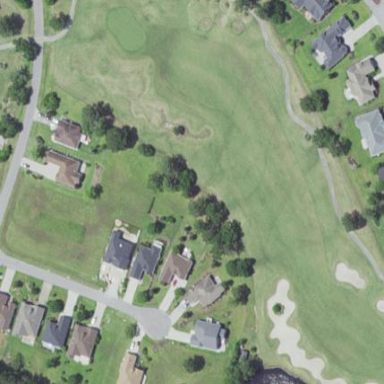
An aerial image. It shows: Golf fairway in the image.